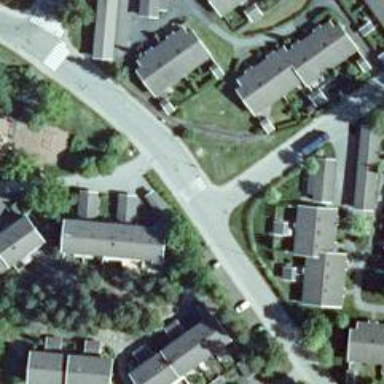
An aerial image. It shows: Uncontrolled crossing on the road.